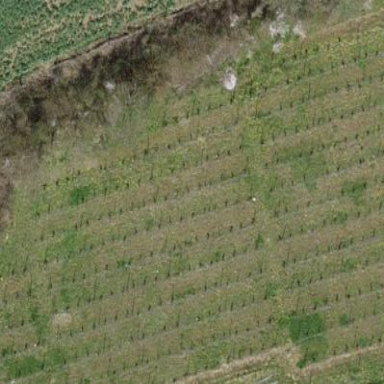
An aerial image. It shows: Beautiful vineyard in the countryside.